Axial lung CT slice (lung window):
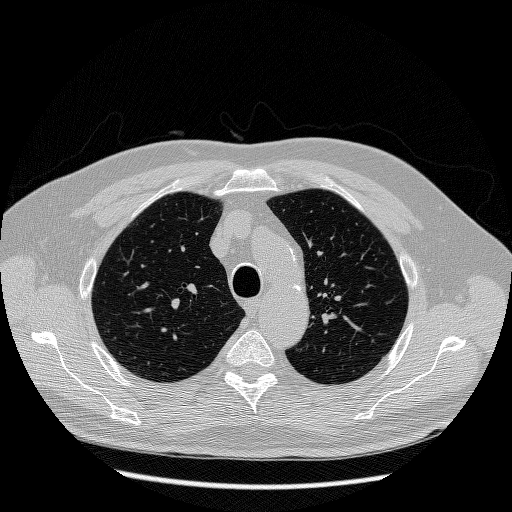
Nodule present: no